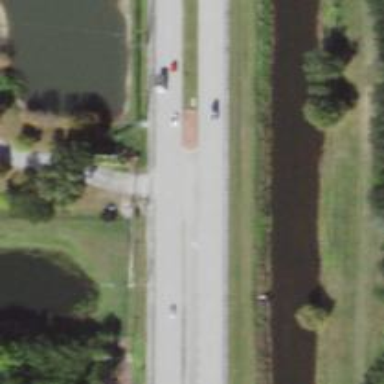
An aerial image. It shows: Secondary road.